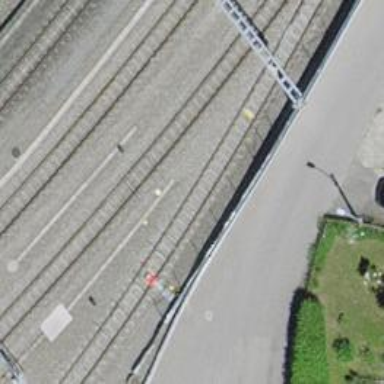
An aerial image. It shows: Narrow-gauge railway with single track. The railway is electrified with contact line.